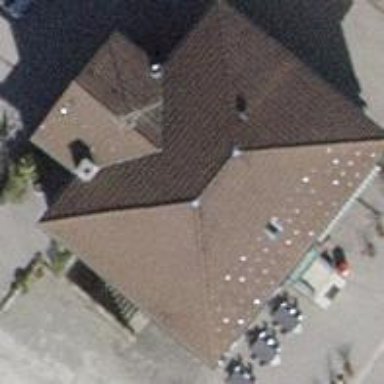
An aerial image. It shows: Restaurant building.